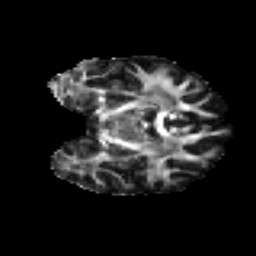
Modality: FA
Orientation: coronal
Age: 23
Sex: female
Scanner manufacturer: ge
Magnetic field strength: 3 T
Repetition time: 7.8 s
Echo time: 0.0609 s